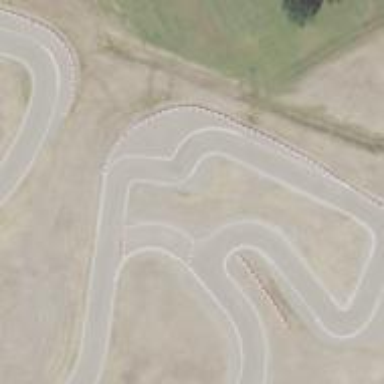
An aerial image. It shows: Motor sport raceway.